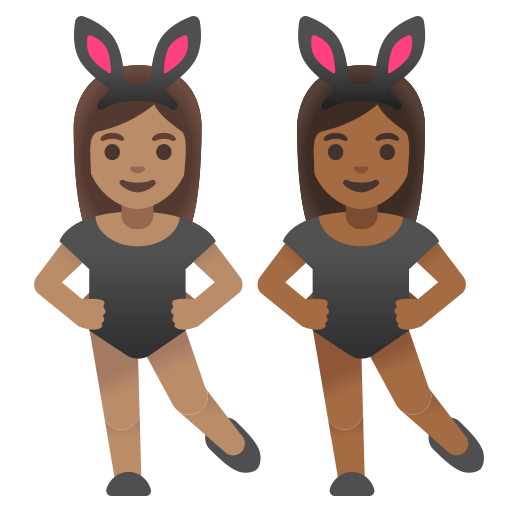
Emoji: 👩🏽‍🐰‍👩🏾